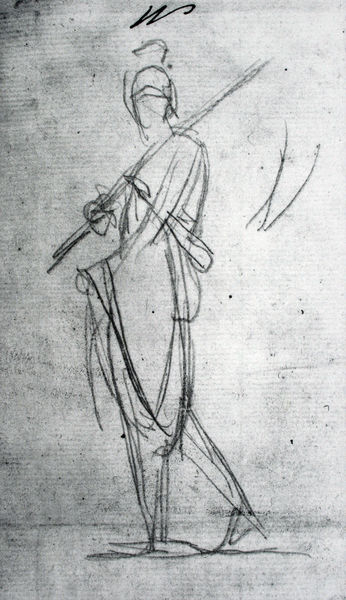
Titel: Iason mit dem Goldenen Vlies
Künstler: Bertel Thorvaldsen
Standort: Kopenhagen
Institution: Thorvaldsen Museum
Schlagwörter: feder, fuß, hand, kampf, kopf, kämpfer, körper, mann, schatten, umhang, weiß, grob, bewegung, grau, hut, kleid, schwarz, skizze, zeichnung, blick, tuch, arm, falten, gesicht, kleidung, mensch, stehen, tod, tragen, ärmel, signatur, horizont, gehen, boden, figur, gewand, mantel, stoff, frontal, schulter, beine, schnell, kopfbedeckung, bein, japan, schrift, papier, haltung, stab, studie, abstrakt, linien, lanze, faltenwurf, stola, striche, gang, tusche, antike, linie, kohle, kontur, sichel, schwarzweiß, schwert, säbel, uniform, buchstabe, soldat, strich, waffe, bleistift, degen, helm, schritt, entwurf, ritter, rüstung, rom, römer, hellgrau, sterben, antik, toga, krieger, gehend, schreiten, schreitend, speer, helmbusch, standbein, schemen, david, grieche, sense, römisch, athena, zeichung, strichzeichnung, flüchtig, maht, samurai, sensemann, sensenmann, schrittstellung, helmzier, vorzeichung, bekleidet, schert, sthen, hellene, hochtrabend, kaitana, linei, mäher, packpapier, sw, w, spielbeim, gehjen